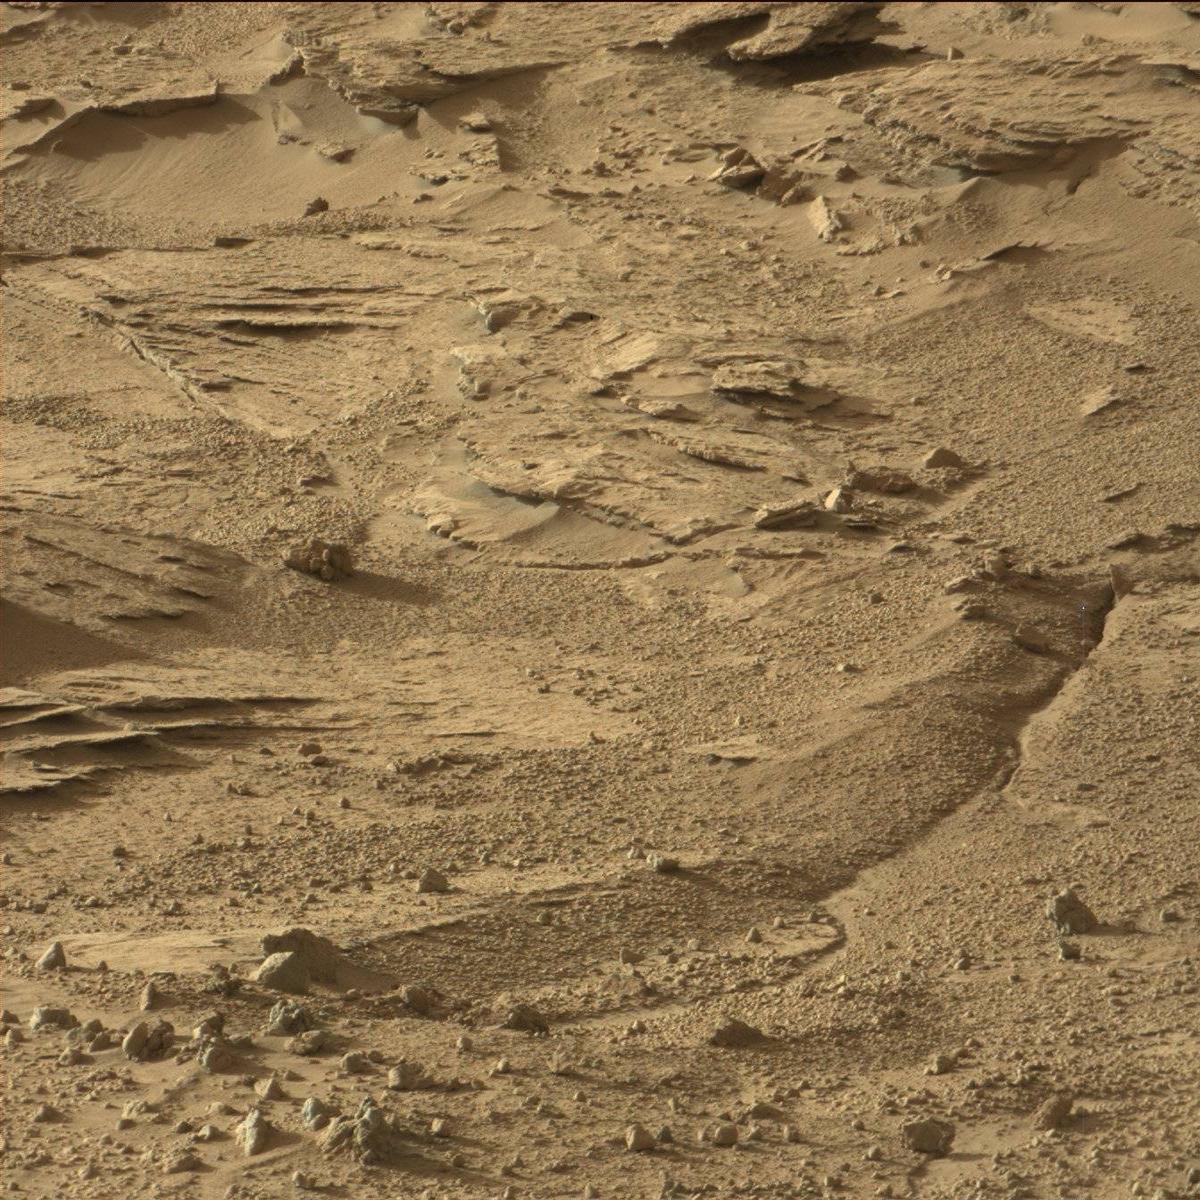
Terrain classes present: Bedrock, Sand / Soil